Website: home-depot
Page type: payment
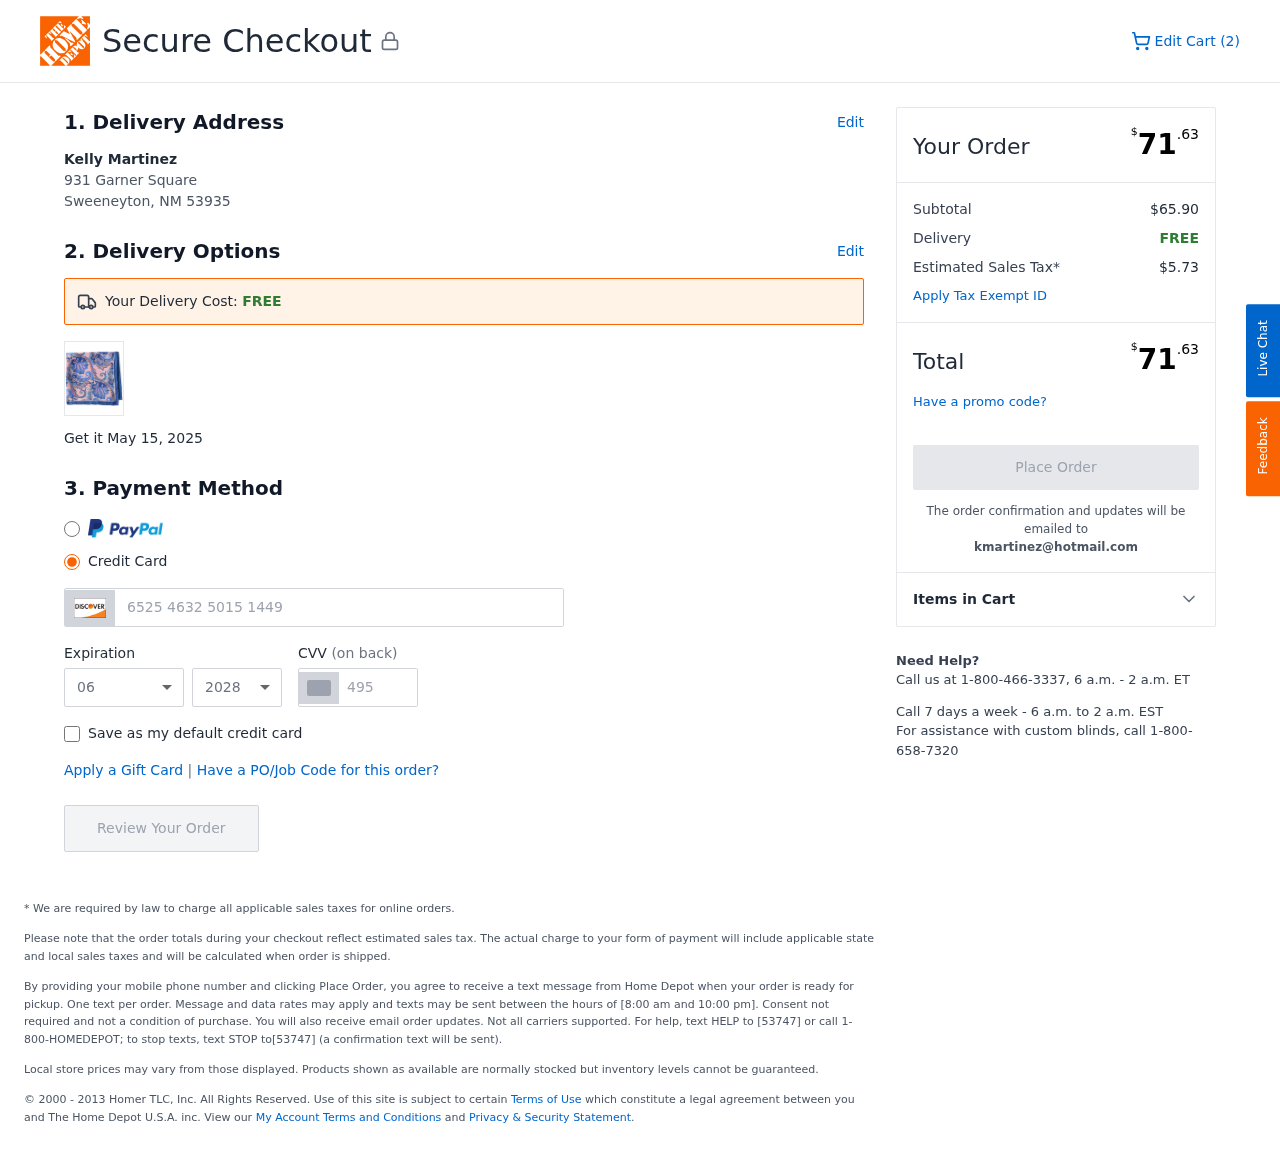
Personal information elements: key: PII_CARD_CVV
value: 495
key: PII_CARD_EXPIRY_MONTH
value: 06
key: PII_CARD_EXPIRY_YEAR
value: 28
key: PII_CARD_NUMBER
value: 6525 4632 5015 1449
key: PII_CITY_STATE_ZIP
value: Sweeneyton, NM 53935
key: PII_EMAIL
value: kmartinez@hotmail.com
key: PII_FULLNAME
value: Kelly Martinez
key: PII_STREET
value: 931 Garner Square
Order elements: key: ORDER_NUM_ITEMS
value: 2
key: ORDER_DELIVERY_DATE
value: May 15, 2025
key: ORDER_TOTAL
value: $71.63
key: ORDER_SUBTOTAL
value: $65.90
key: ORDER_SHIPPING_COST
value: FREE
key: ORDER_TAX
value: $5.73